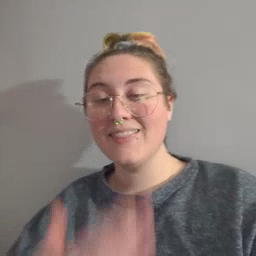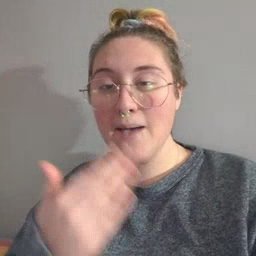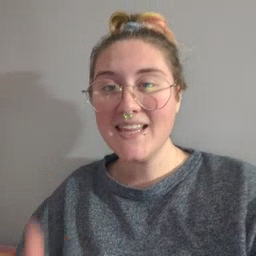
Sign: napkin